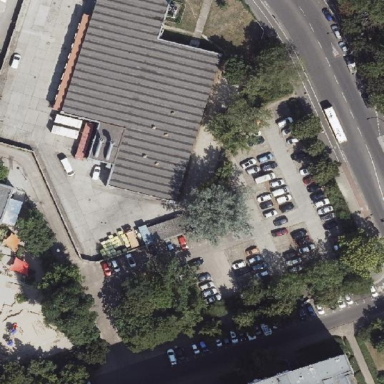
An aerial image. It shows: Commercial area.